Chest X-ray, AP view. Patient: 31 years old, sex F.
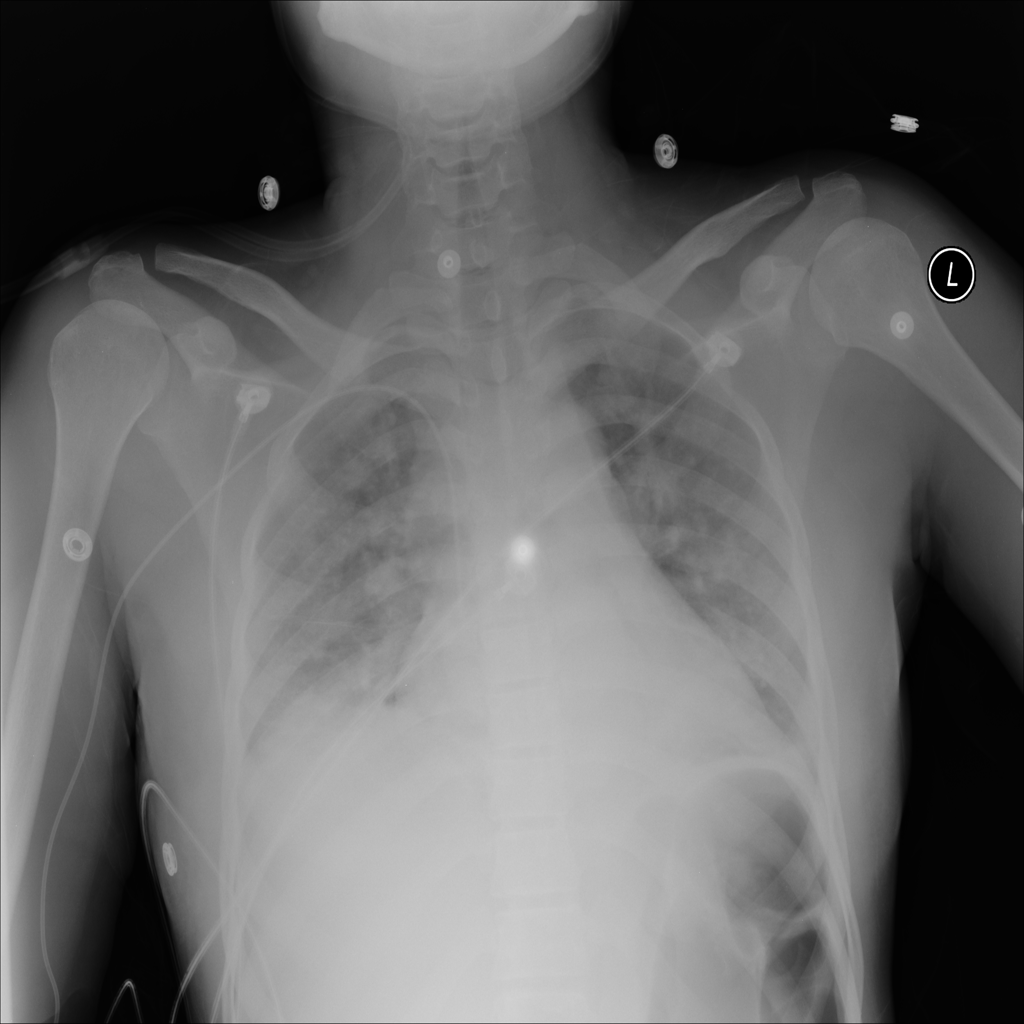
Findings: Consolidation, Infiltration